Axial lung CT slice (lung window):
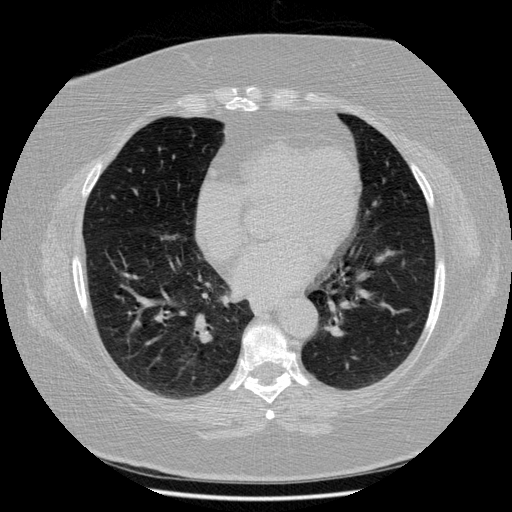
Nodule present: no